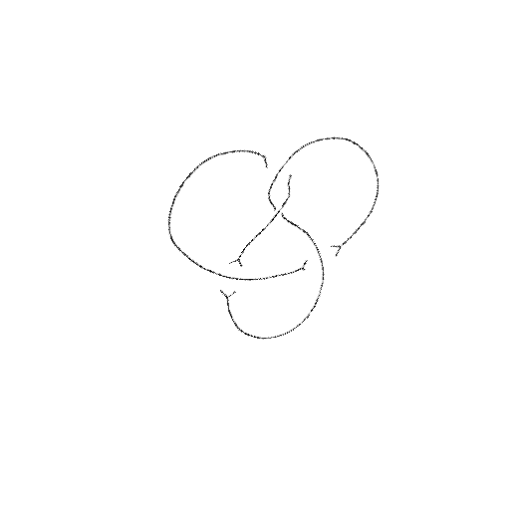
Crossing number: 4